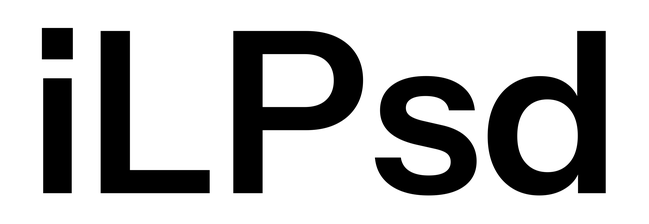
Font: InstrumentSans_SemiBold